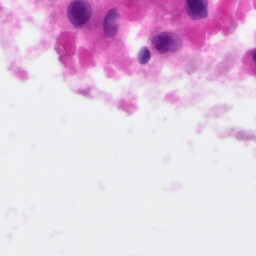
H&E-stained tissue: Pancreatic